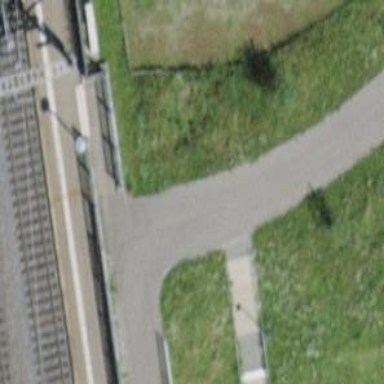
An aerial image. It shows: Asphalt steps along the road.